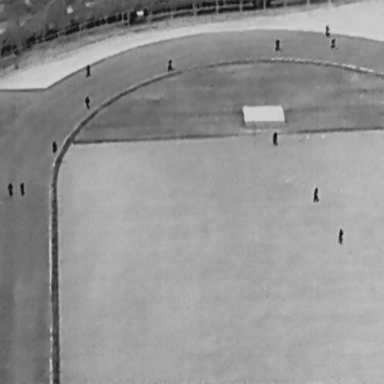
There are 12 People in the infrared image.